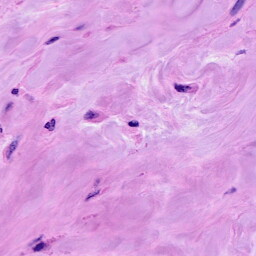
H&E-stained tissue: Breast